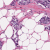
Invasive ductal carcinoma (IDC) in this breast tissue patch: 0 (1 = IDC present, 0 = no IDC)